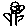
Label: flower